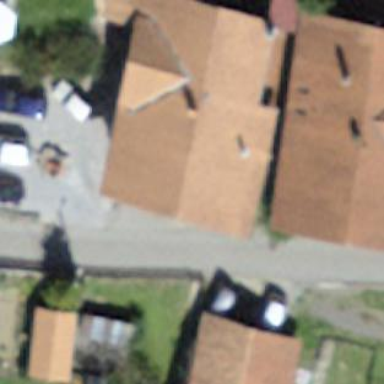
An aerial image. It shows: Residential building.